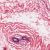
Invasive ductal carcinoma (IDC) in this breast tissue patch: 0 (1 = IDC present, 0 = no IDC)